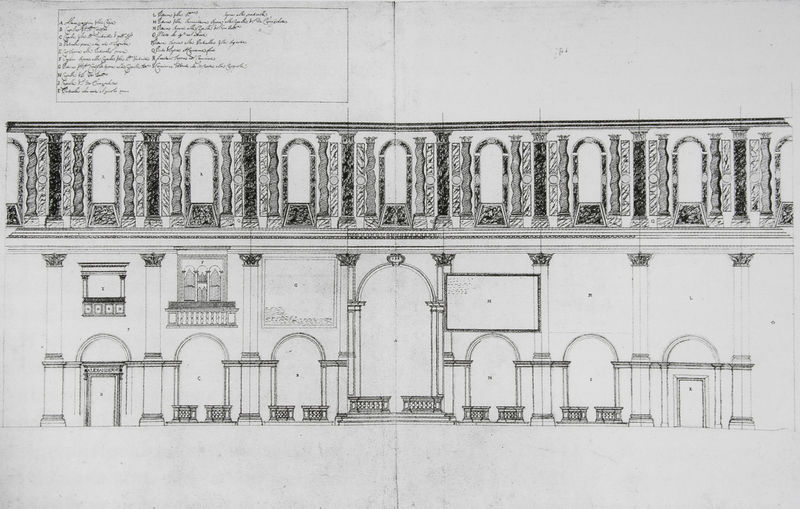
Titel: Entwurf für die Seitenwände des Oktagons in S. Maria della Pace, Rom
Künstler: Carlo Fontana
Standort: Rom
Institution: Biblioteca Apostolica Vaticana
Schlagwörter: gemälde, weiß, fenster, raum, schwarz, skizze, säule, säulen, tür, zeichnung, gebäude, haus, schloss, wand, architektur, barock, rahmen, sockel, bild, kirche, blatt, balkon, schrift, bilder, papier, ansicht, bogen, fassade, türen, empore, pilaster, dekoration, falte, gefaltet, symmetrie, inschrift, stufe, stufen, tor, bögen, eingang, eingänge, antike, palast, balustrade, druck, schnitt, schwarz-weiß, stich, text, beschriftung, entwurf, arkaden, rom, kapitell, portal, tore, textfeld, orgel, wandaufriss, rundbögen, fresken, plan, postament, korinthisch, querschnitt, sakral, parlament, handschrift, zweiteilig, beschreibung, römisch, kapitel, basilika, gebälk, säulenhalle, triumphbogen, riss, grundriss, bauwerk, aufriss, architekturzeichnung, bauzeichnung, bauplan, kriche, superposition, podeste, postamente, musuem, skitze, blöd, skize, dumm, renassance, wandgestaltung, scharz-weiß, kp, ysis, p0lan, mennop, inschroft